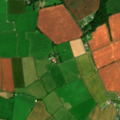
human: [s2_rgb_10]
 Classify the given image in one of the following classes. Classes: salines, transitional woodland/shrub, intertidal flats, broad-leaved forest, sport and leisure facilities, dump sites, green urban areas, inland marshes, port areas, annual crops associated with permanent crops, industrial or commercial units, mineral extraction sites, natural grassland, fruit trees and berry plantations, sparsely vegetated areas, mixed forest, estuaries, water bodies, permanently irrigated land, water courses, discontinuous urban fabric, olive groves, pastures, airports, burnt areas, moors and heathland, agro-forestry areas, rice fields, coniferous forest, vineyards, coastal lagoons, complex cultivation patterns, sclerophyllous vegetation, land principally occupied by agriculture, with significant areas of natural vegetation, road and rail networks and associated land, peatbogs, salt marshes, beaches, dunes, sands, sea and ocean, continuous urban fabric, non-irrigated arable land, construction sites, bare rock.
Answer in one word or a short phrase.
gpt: non-irrigated arable land, pastures, broad-leaved forest